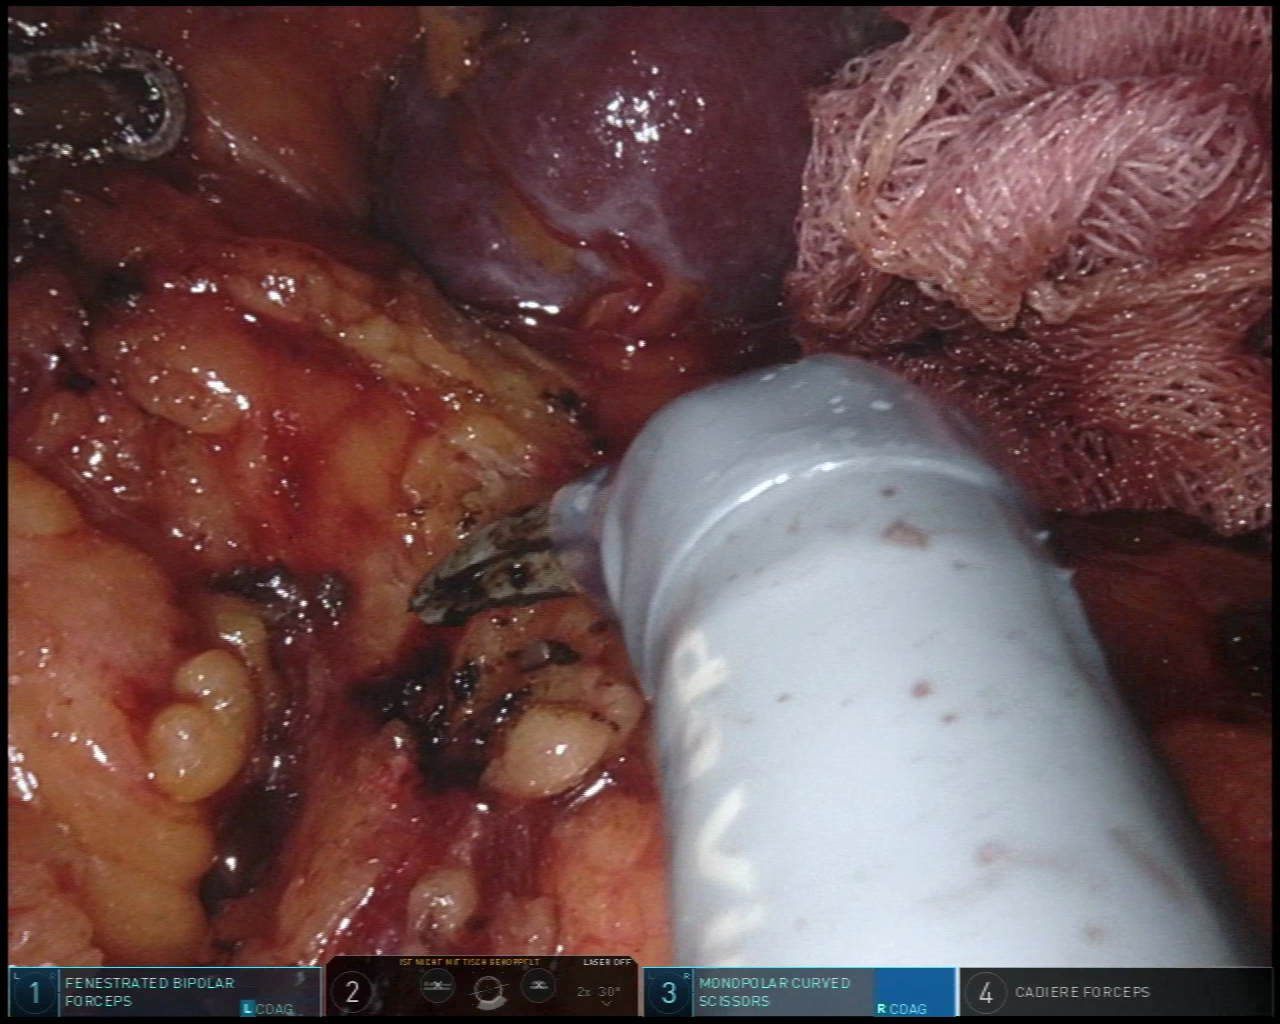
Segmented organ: spleen
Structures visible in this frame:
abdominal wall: no
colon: no
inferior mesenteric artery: no
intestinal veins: no
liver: no
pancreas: no
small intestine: no
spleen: yes
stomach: no
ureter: no
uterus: no
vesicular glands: no